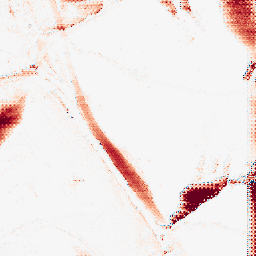
Category: morphological
Decomposition family: morphological_rect
Decomposition parameters: operation: opening
width: 50
height: 3
Upsampling method: regularized
Upsampling parameters: scale: 2
lambda_reg: 0.1
Upsampling scale: 2